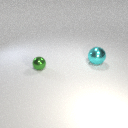
large cyan metal sphere behind small green metal sphere